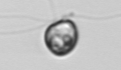
Label: flagellate_morphotype1